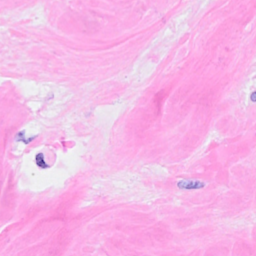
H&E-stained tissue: Breast